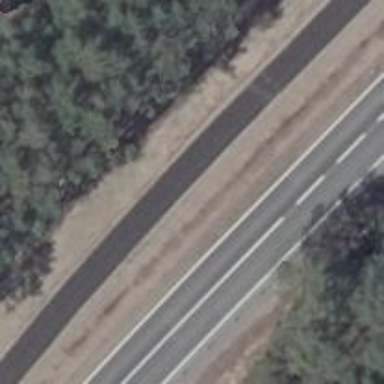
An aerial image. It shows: Asphalt path.